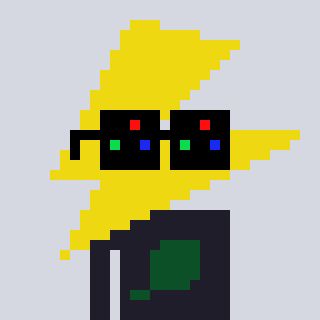
a pixel art character with square black sunglasses, a lightning bolt-shaped head and a grayscale-colored body on a cool background